Field crop: maize
Growth stage: 2
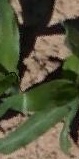
Species: maize